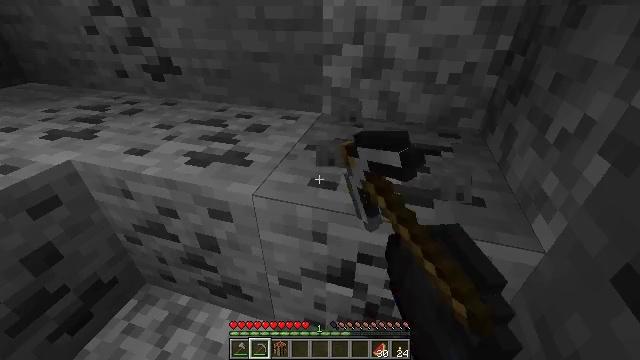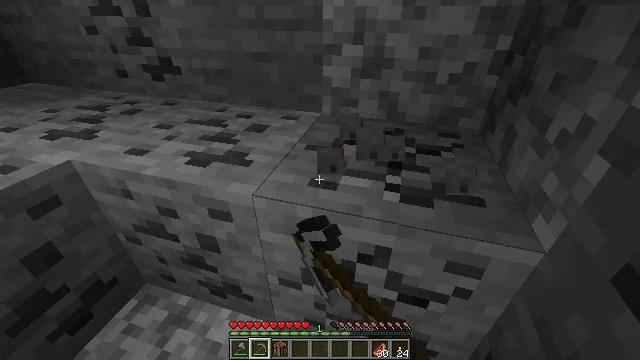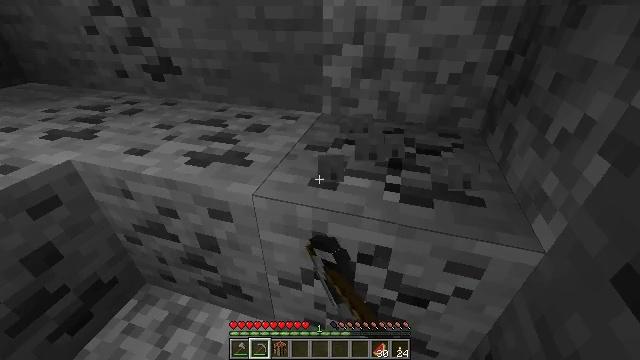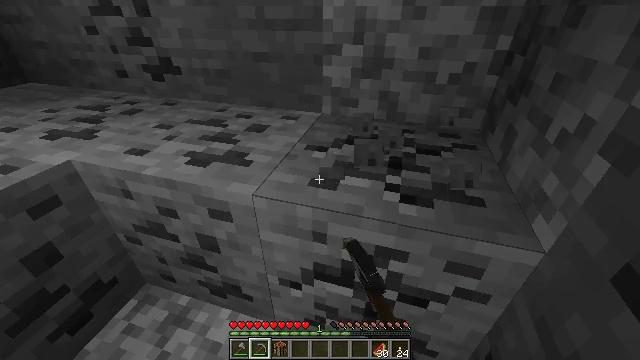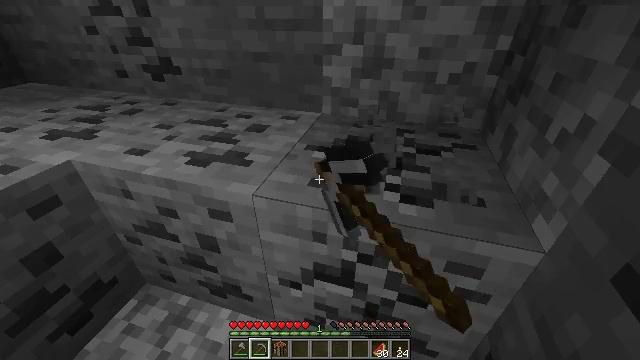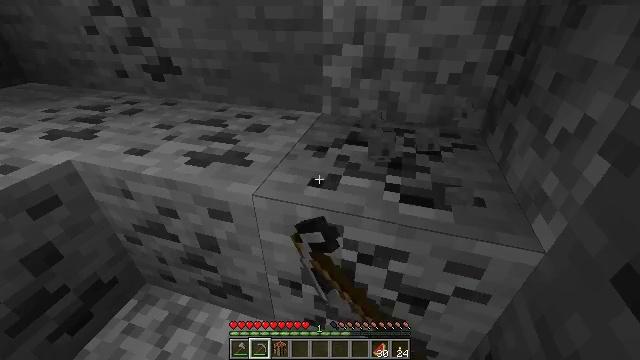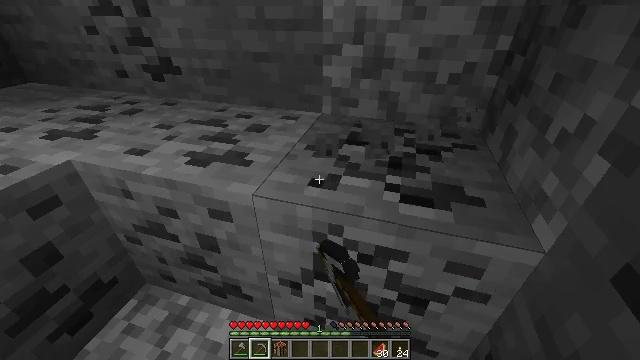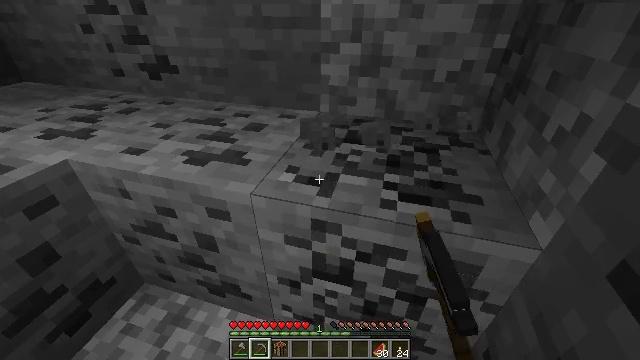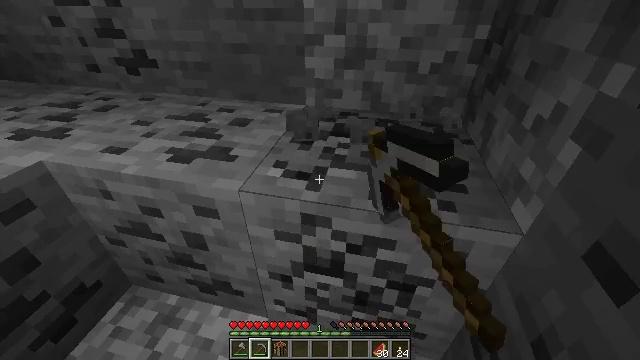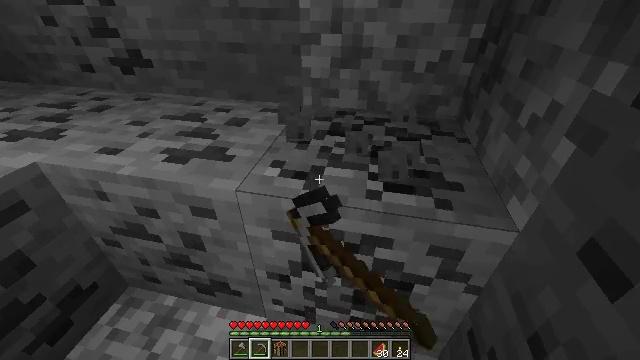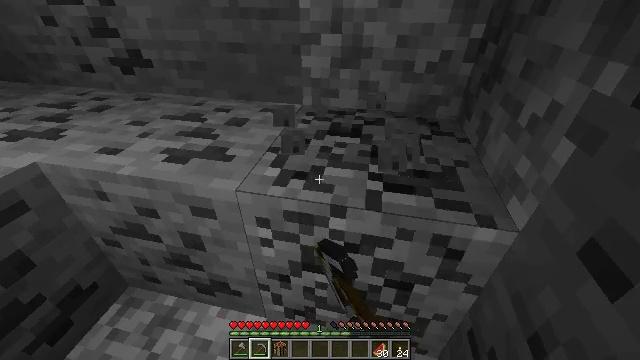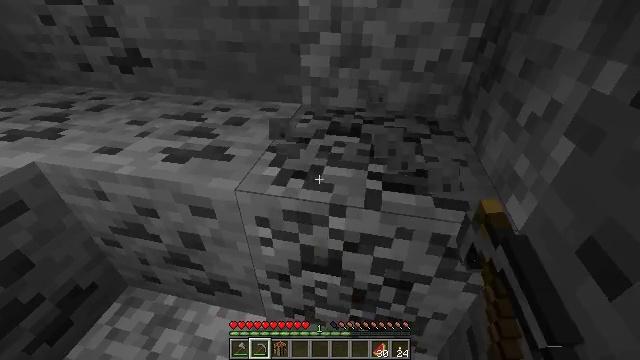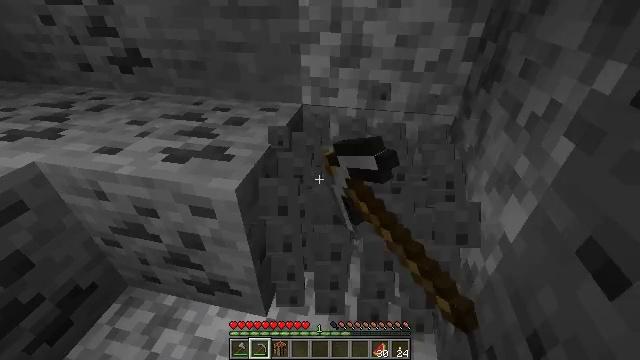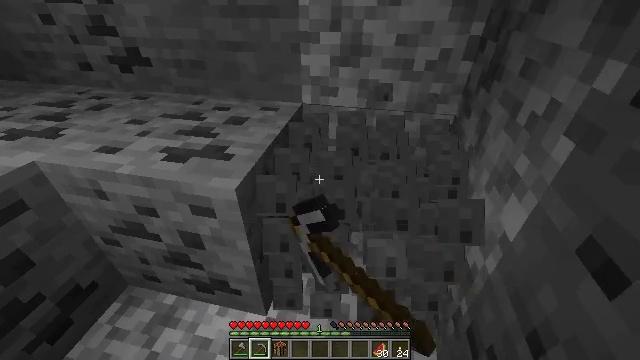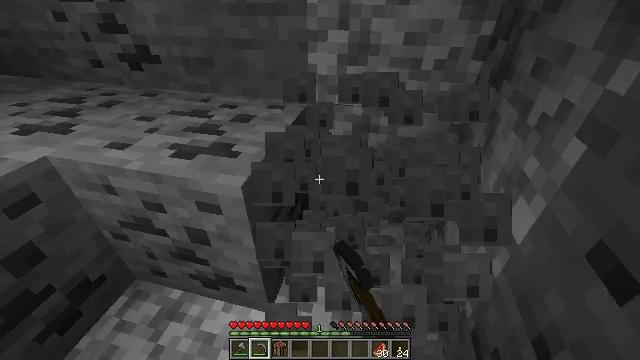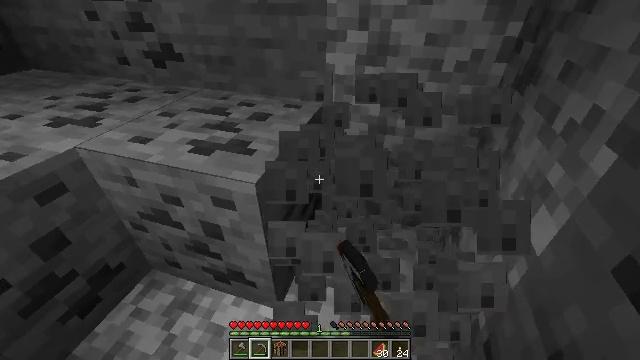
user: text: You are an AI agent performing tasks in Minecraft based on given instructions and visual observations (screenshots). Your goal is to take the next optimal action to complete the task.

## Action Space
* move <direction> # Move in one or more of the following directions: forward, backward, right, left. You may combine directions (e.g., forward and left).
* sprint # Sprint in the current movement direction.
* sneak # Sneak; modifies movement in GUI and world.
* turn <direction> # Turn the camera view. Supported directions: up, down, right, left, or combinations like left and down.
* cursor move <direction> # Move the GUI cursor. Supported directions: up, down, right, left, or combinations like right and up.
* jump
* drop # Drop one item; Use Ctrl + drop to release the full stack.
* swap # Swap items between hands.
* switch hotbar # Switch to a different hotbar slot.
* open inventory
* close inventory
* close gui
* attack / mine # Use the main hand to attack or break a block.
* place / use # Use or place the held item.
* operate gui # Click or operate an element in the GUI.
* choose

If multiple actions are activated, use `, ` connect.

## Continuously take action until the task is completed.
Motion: motion action
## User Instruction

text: Break the coal ore to collect coal.
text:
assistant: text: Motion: attack / mine
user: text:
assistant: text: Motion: attack / mine
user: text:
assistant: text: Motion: attack / mine
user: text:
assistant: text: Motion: attack / mine
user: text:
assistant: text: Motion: attack / mine
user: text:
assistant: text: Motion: attack / mine
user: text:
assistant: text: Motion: attack / mine
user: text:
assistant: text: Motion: turn right and down, attack / mine
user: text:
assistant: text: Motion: attack / mine
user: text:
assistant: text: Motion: attack / mine
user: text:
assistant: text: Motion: attack / mine
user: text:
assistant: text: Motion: attack / mine
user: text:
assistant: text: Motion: attack / mine
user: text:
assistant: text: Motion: turn left, attack / mine
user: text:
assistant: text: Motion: turn left, attack / mine
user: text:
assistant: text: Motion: move right, turn left, attack / mine
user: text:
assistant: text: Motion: move right, attack / mine
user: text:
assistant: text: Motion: move right, turn left, attack / mine
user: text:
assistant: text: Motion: move right, turn left, attack / mine
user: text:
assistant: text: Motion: move right, turn left, attack / mine
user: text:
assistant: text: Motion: turn left and up, attack / mine
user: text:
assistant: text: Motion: turn left, attack / mine
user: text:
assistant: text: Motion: attack / mine
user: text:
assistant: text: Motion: attack / mine
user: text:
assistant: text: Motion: attack / mine
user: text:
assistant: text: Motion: attack / mine
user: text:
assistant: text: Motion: attack / mine
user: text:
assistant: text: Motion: attack / mine
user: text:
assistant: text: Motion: attack / mine
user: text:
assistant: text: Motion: attack / mine